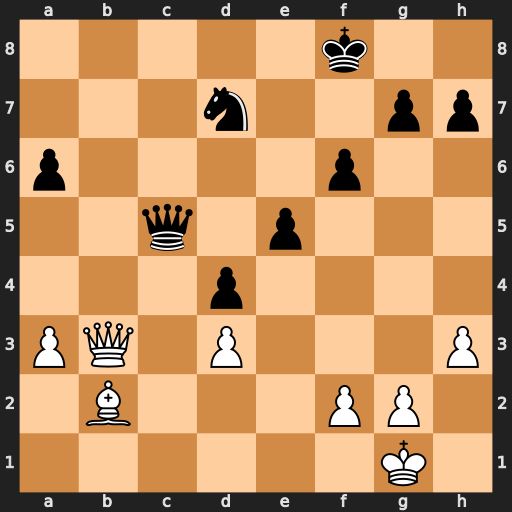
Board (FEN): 5k2/3n2pp/p4p2/2q1p3/3p4/PQ1P3P/1B3PP1/6K1
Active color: w
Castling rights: -
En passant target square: -
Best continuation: a4 Ke7 Ba3